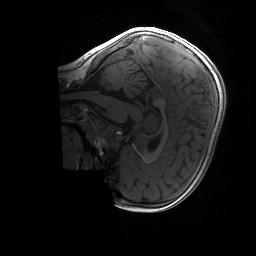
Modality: T1w
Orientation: sagittal
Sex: female
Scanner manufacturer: siemens
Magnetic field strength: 3 T
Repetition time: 1.9 s
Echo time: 0.00243 s